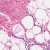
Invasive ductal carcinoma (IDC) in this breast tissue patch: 0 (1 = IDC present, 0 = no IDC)